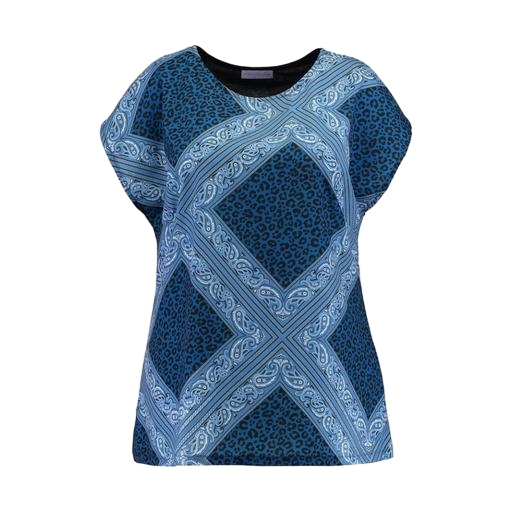
blue printed contrast t-shirt only macy, blue plus size printed t-shirt only macy, blue plus size medallion-print t-shirt only macy, white background